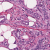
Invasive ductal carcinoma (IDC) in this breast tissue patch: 0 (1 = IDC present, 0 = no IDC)